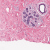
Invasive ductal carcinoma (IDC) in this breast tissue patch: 0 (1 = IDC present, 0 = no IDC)